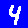
Digit: 4